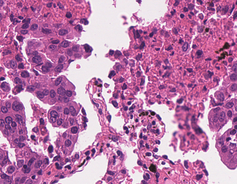
Tumor epithelial tissue: yes
Tumor-associated stroma tissue: yes
Normal tissue: no